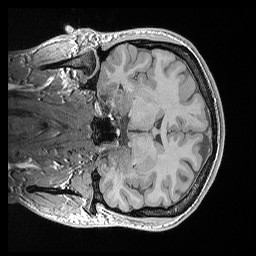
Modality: T1w
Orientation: coronal
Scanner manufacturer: siemens
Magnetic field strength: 3 T
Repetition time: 0.02 s
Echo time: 0.00492 s